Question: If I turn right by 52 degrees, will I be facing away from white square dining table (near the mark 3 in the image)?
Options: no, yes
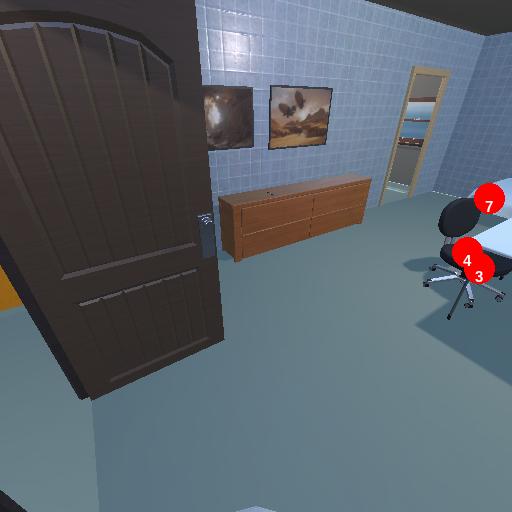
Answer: no